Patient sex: M
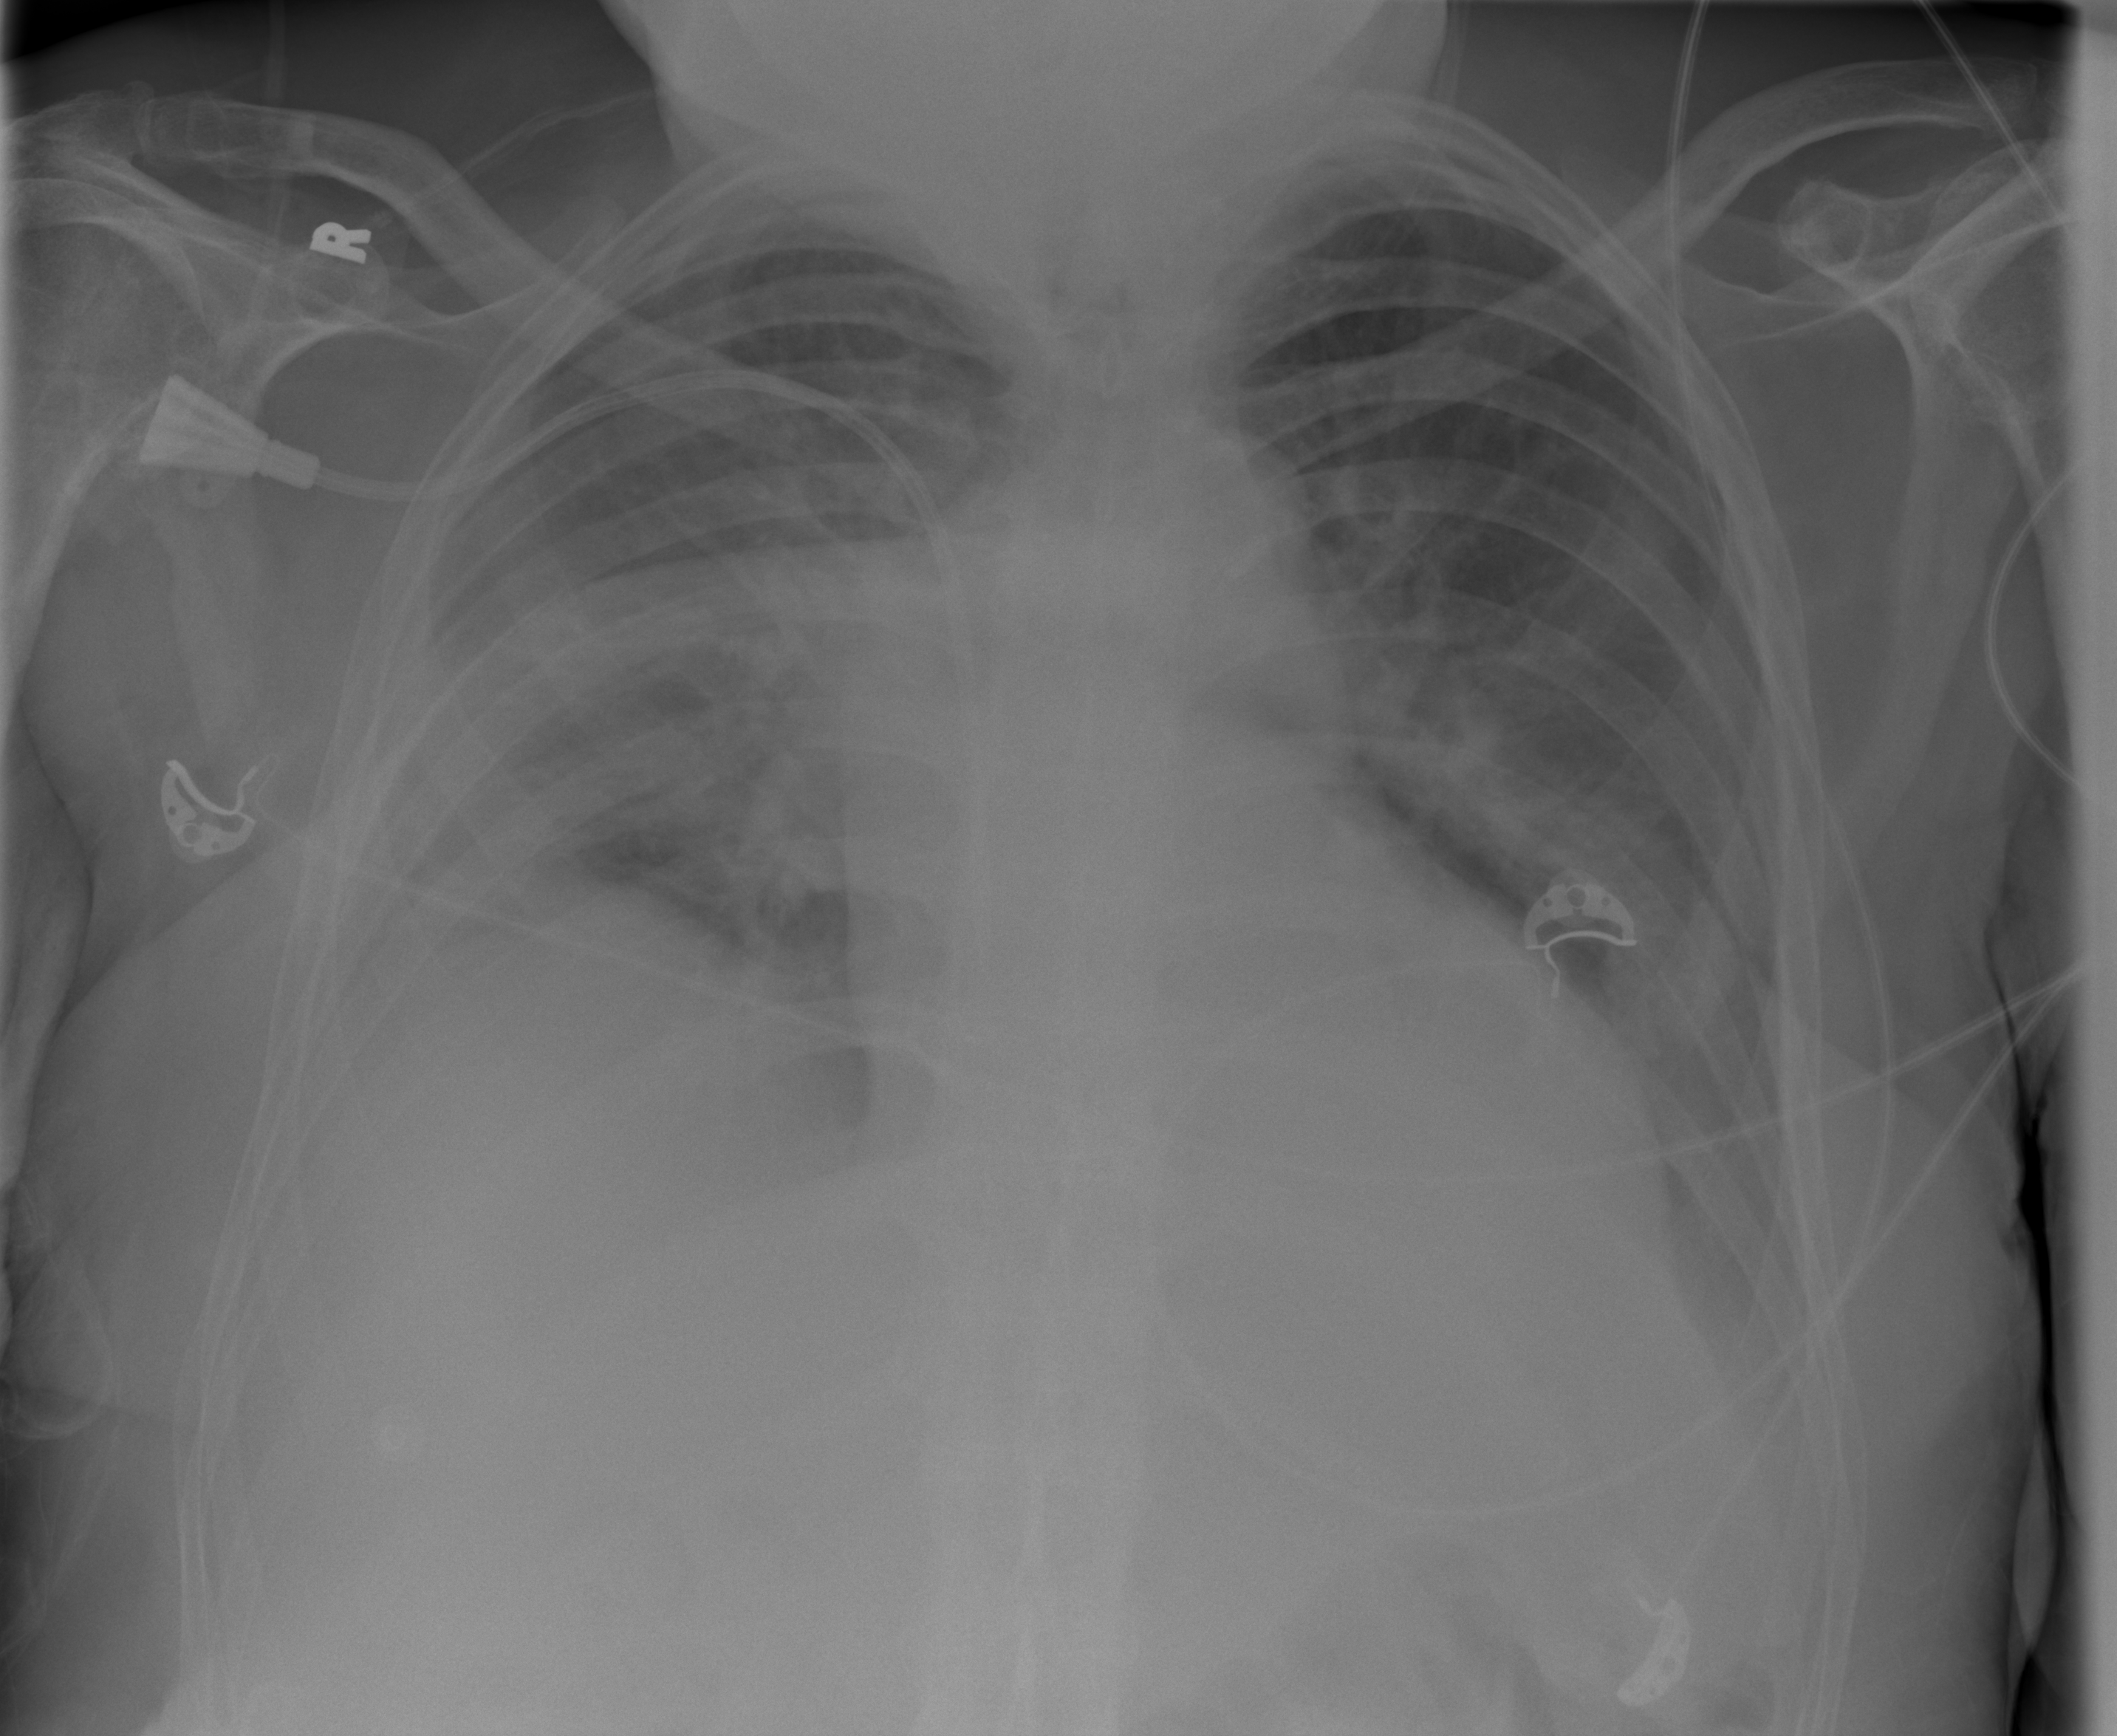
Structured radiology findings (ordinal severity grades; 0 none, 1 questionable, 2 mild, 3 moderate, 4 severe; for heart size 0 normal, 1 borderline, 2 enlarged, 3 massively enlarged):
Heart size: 1
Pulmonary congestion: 0
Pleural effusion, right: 2
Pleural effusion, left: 2
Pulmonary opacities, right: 1
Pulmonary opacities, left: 1
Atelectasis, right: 2
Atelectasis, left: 0